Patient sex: M
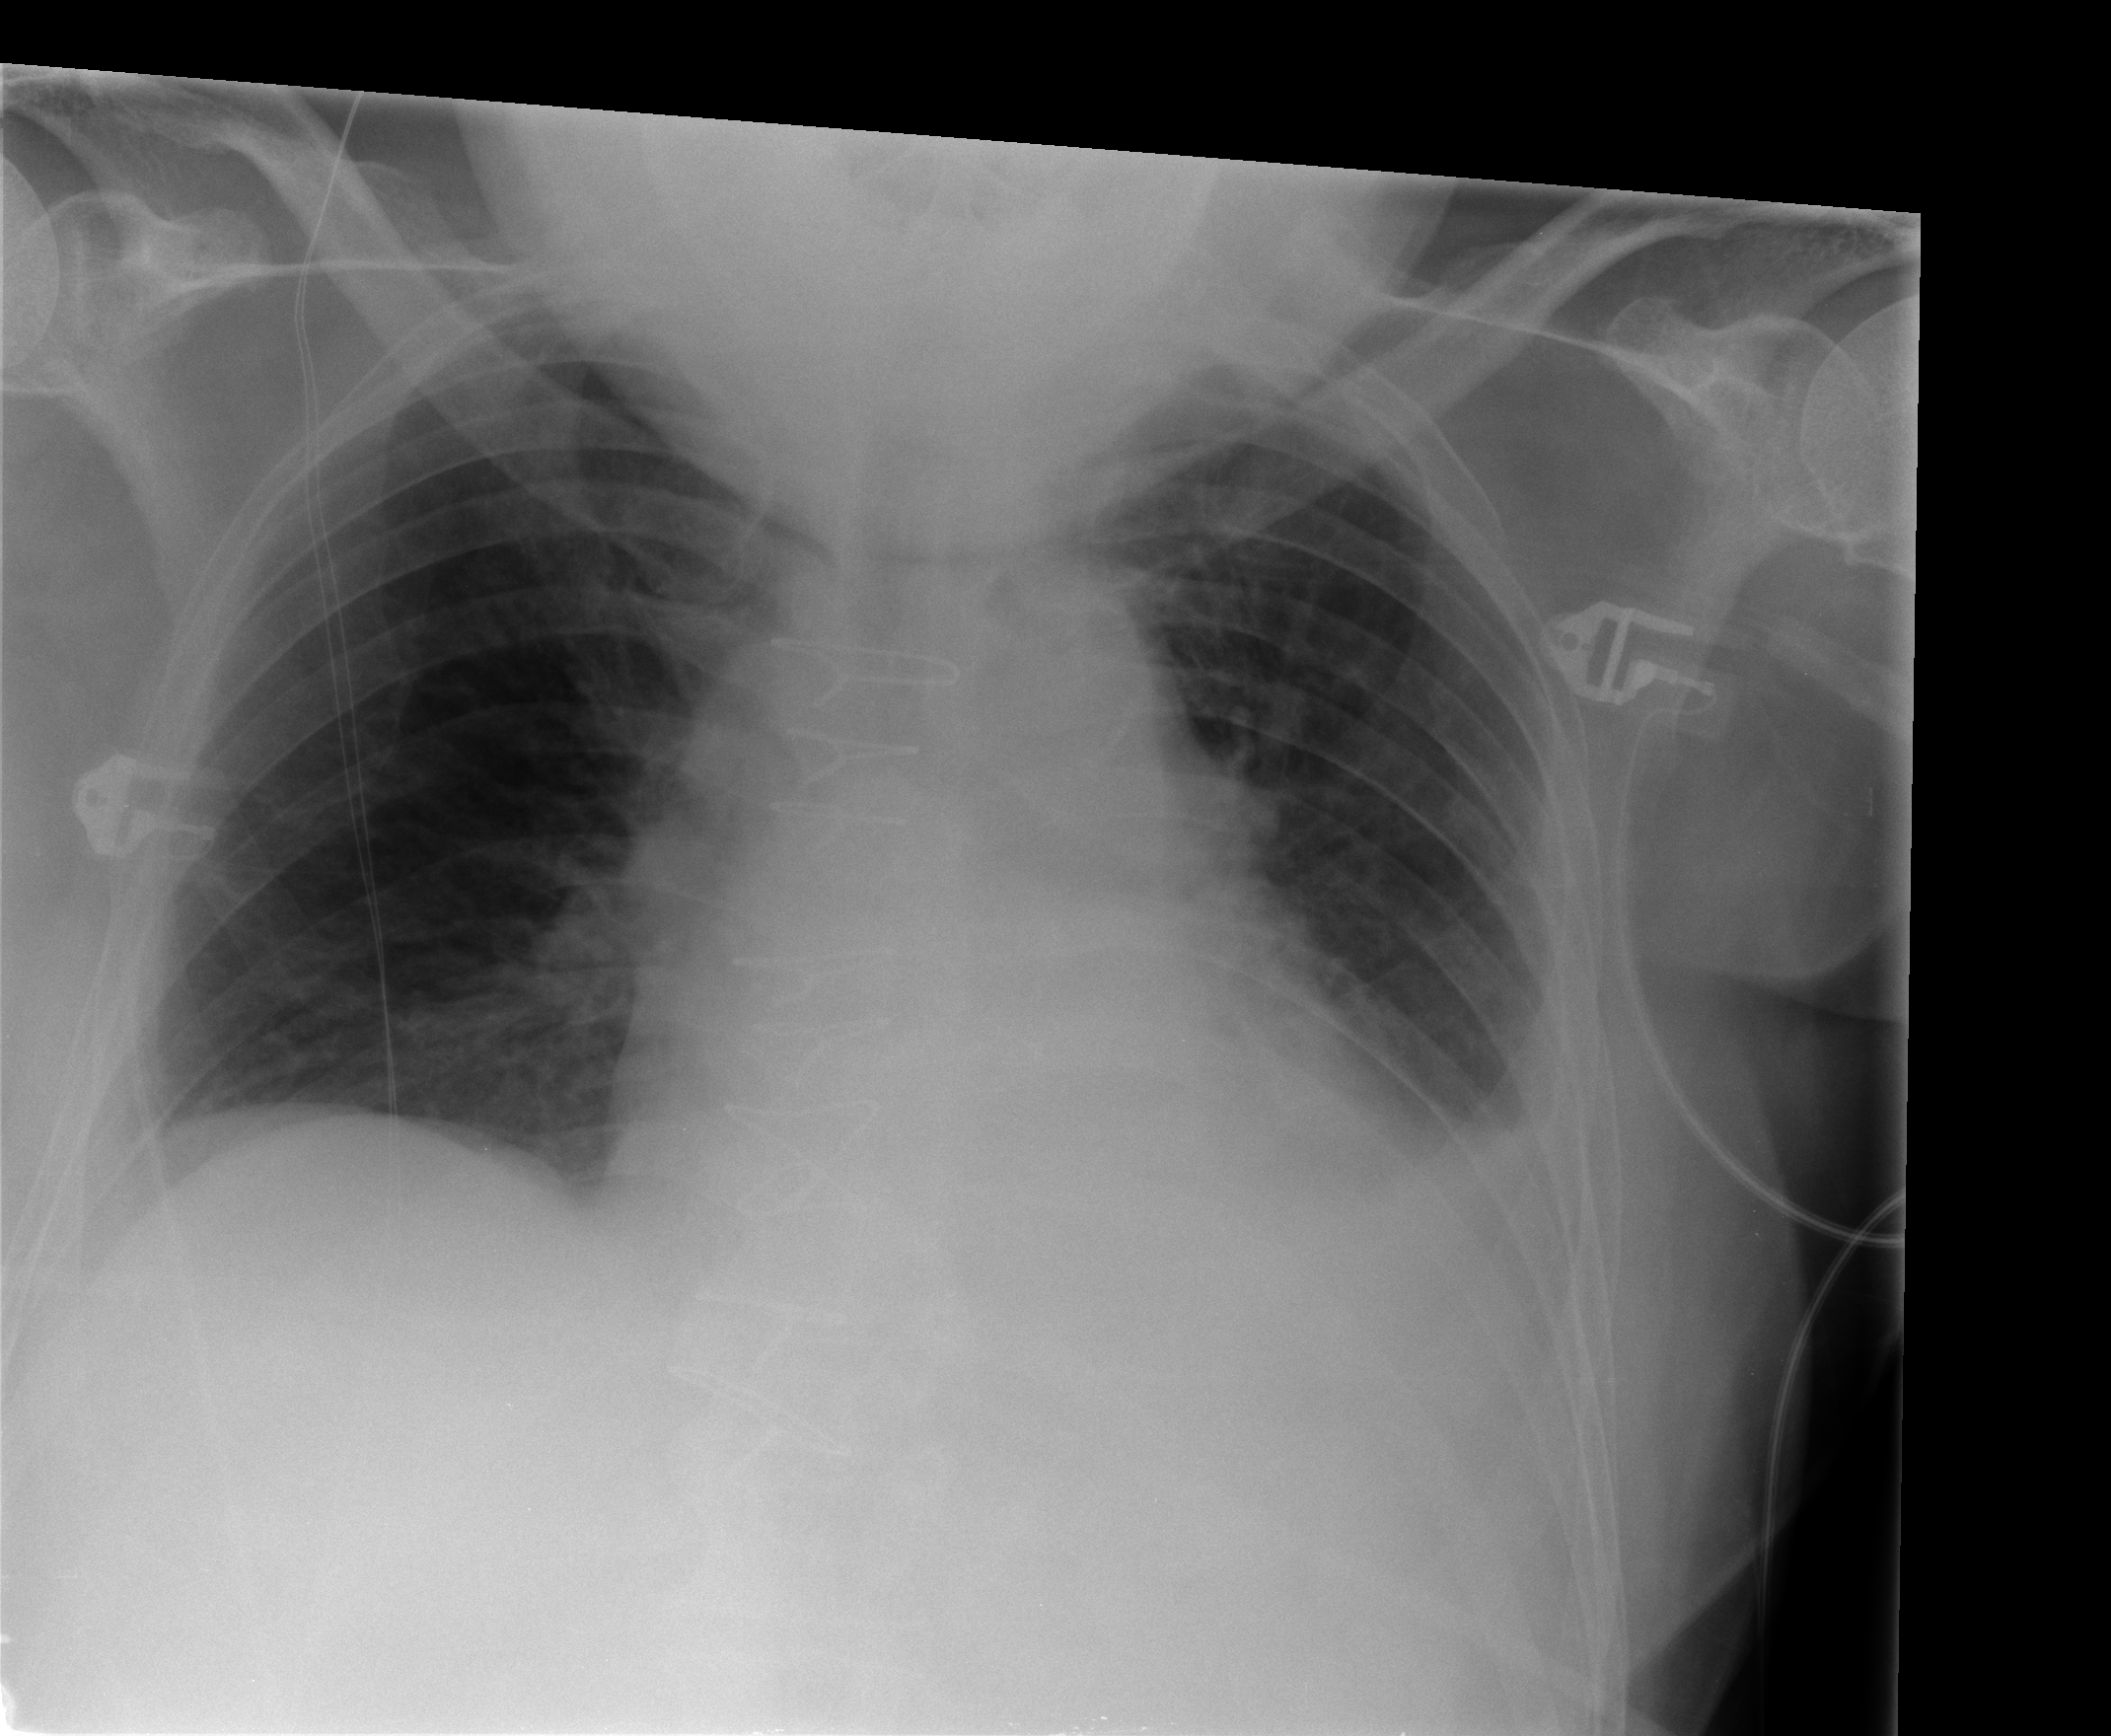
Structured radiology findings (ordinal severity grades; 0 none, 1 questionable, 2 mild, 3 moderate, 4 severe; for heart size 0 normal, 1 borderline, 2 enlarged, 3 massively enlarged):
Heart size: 2
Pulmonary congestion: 1
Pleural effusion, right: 0
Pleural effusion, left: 2
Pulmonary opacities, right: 0
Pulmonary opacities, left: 0
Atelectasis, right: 2
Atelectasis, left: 2